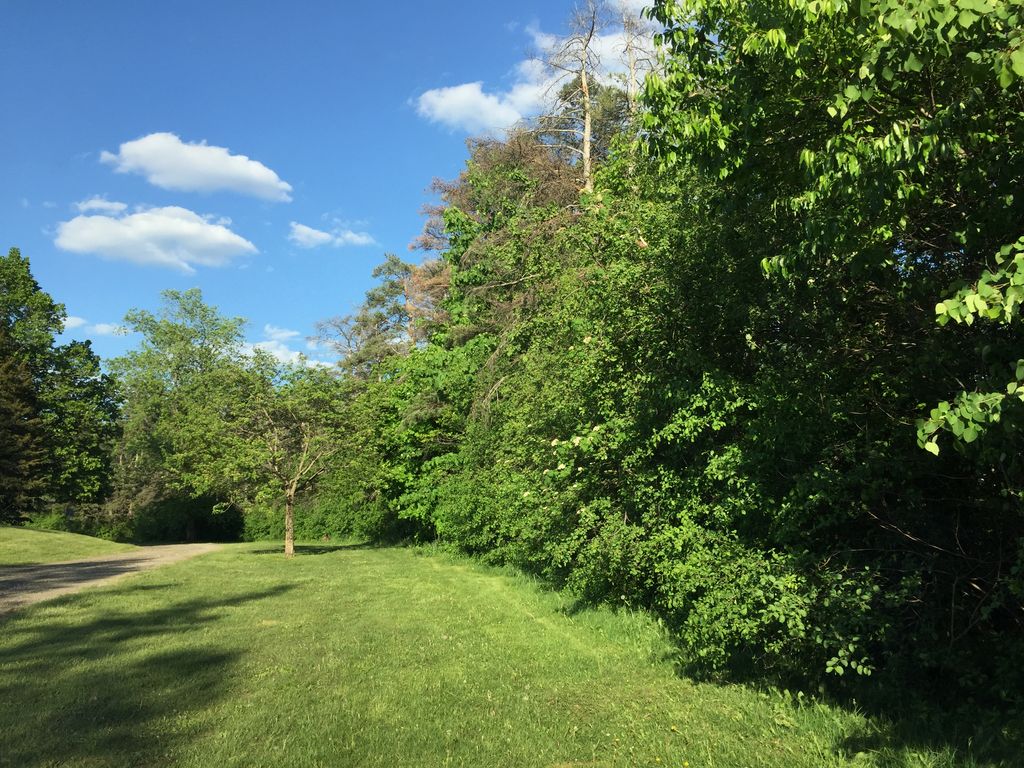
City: kitchener-waterloo